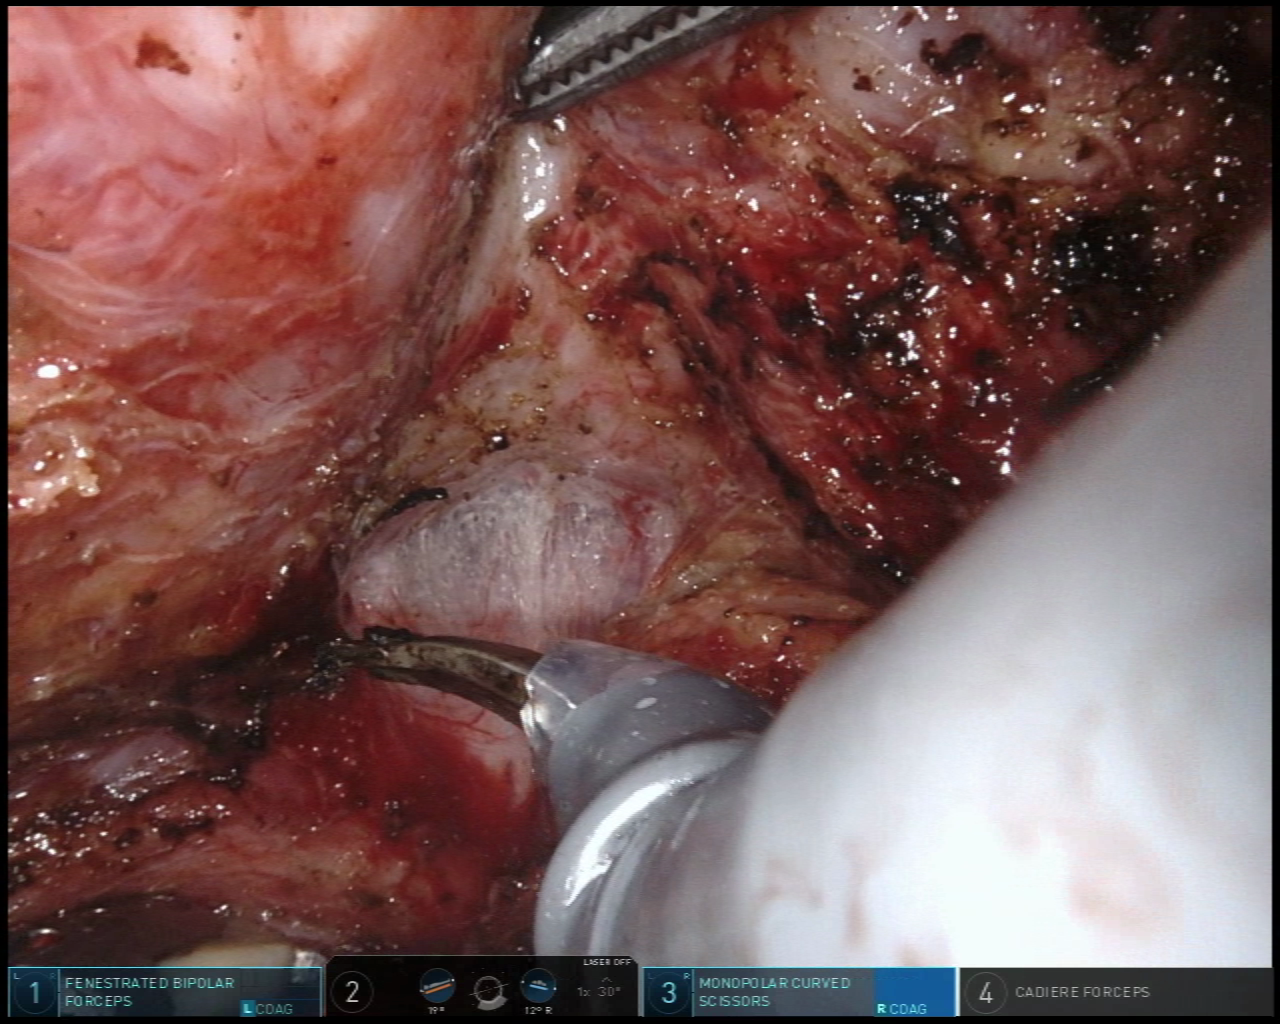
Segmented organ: vesicular_glands
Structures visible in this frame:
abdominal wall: no
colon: no
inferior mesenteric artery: no
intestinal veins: no
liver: no
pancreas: no
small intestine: no
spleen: no
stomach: no
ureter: no
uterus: no
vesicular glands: yes